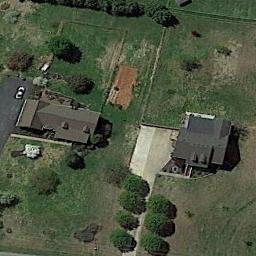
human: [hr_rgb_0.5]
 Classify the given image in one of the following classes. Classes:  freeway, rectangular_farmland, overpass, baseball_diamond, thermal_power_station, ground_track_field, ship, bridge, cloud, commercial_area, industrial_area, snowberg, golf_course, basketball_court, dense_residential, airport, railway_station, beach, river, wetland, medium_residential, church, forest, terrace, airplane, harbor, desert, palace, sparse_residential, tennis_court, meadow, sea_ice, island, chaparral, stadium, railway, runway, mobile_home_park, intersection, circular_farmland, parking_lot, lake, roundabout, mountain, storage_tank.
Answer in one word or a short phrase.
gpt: sparse_residential